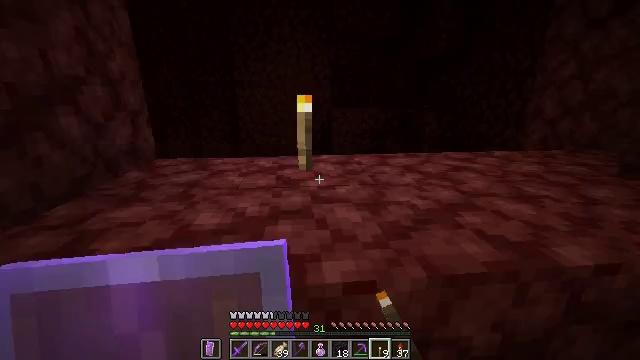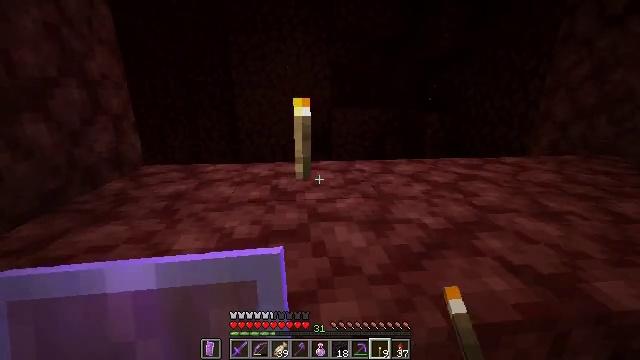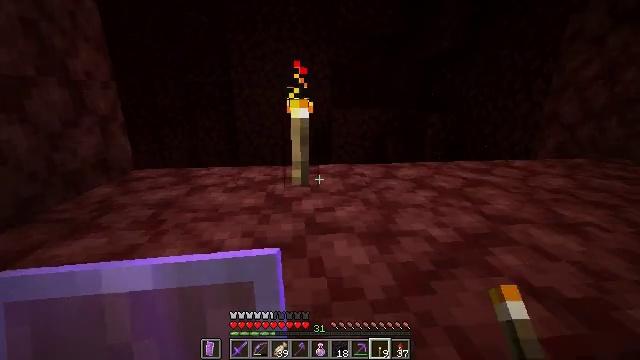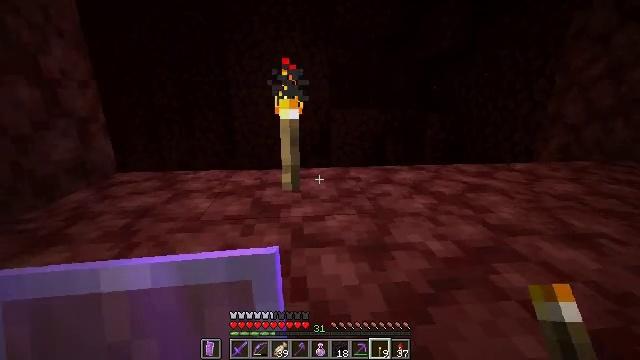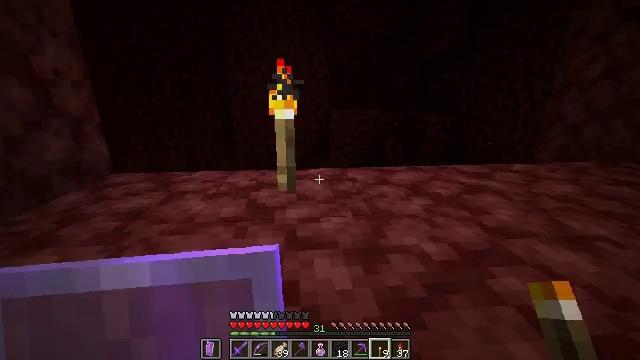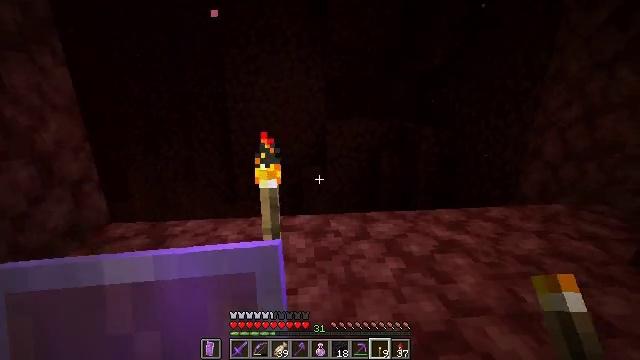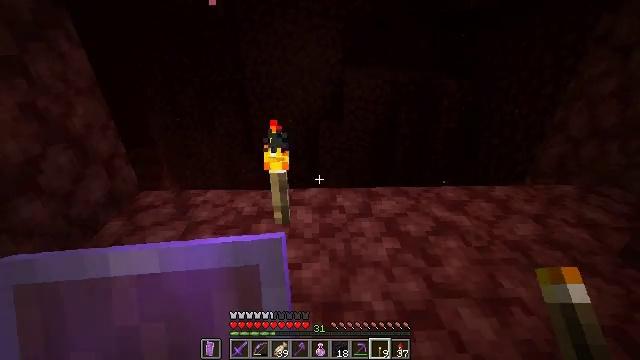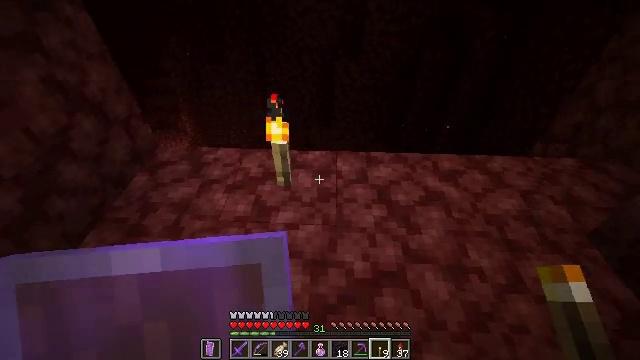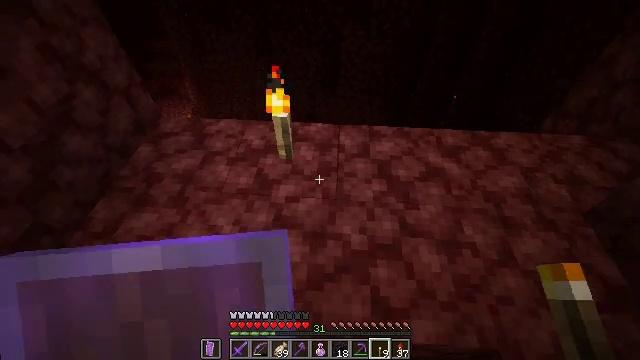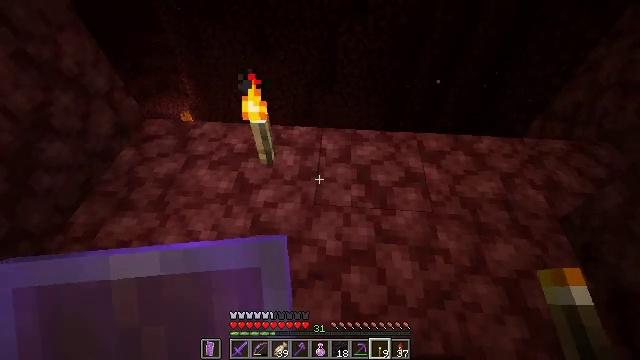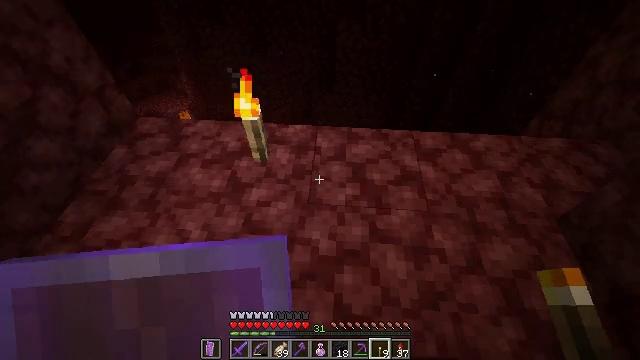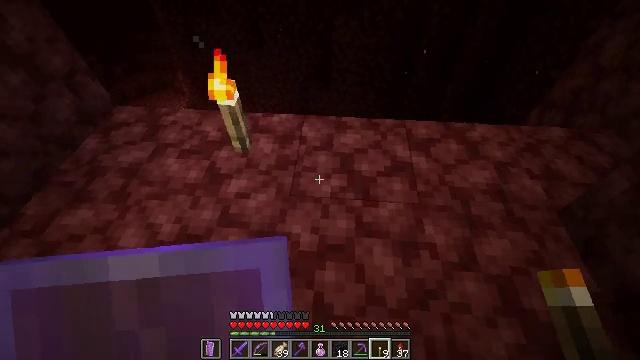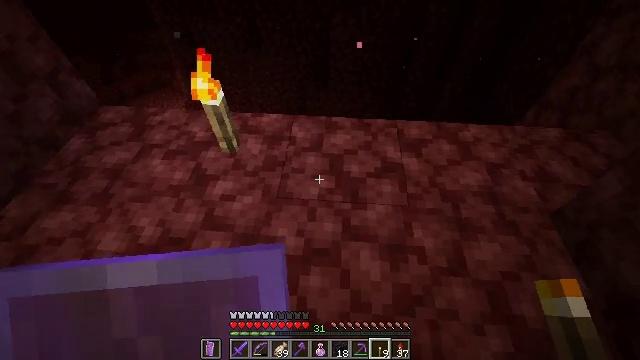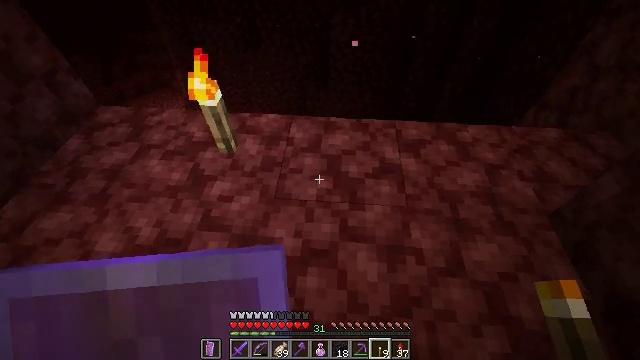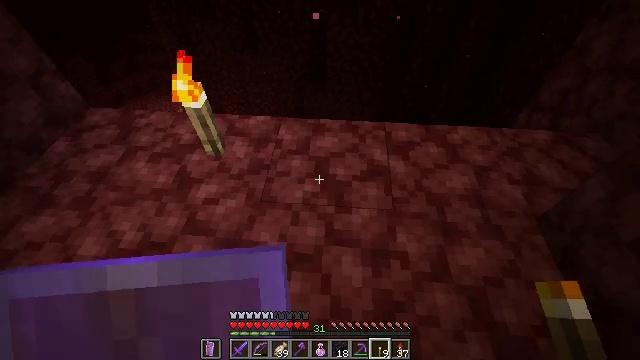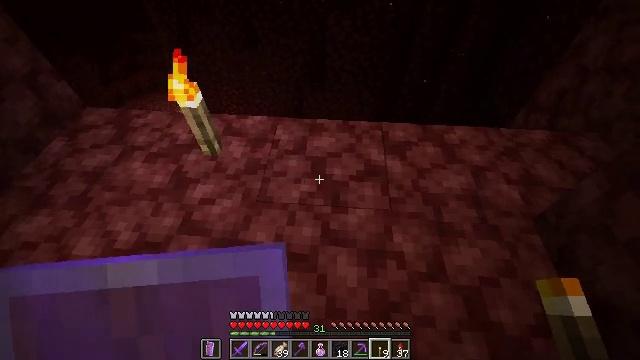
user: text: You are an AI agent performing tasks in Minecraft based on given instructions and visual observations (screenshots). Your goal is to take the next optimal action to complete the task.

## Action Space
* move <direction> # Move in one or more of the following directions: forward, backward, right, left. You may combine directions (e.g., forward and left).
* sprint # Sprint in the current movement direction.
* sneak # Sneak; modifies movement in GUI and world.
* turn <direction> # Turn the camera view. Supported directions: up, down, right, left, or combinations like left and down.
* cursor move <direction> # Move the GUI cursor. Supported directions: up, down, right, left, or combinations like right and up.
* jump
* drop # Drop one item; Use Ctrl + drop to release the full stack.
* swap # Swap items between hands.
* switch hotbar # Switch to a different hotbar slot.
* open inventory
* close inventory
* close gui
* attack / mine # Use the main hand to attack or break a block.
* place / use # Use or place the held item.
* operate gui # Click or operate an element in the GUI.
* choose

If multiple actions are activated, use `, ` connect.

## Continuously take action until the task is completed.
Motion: motion action
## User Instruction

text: Reclaim the chest into your inventory.
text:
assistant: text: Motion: move forward
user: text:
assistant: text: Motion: move forward
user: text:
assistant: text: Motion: move forward and move right
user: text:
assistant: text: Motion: move forward and move right, jump
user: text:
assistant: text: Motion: move forward and move right, jump
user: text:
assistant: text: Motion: move forward and move right, turn left and down, jump
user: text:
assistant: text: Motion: move forward and move right, turn left and down
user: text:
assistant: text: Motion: move forward and move right, turn left and down
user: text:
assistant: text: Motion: move right, turn down
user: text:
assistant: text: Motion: no_op
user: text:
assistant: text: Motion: no_op
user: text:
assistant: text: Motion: no_op
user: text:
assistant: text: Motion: no_op
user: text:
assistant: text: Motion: no_op
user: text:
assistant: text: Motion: no_op
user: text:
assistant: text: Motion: no_op
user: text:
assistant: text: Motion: move right
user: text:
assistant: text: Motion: move right
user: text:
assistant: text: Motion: no_op
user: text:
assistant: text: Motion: no_op
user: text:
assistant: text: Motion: no_op
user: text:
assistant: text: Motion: no_op
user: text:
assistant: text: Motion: sneak
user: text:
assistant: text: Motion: sneak
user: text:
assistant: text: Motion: sneak
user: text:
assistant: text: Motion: move forward, sneak
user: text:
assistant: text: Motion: move forward, sneak
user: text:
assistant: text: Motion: move forward, sneak
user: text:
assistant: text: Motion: move forward, sneak
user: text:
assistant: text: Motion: move forward, sneak